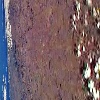
Label: land